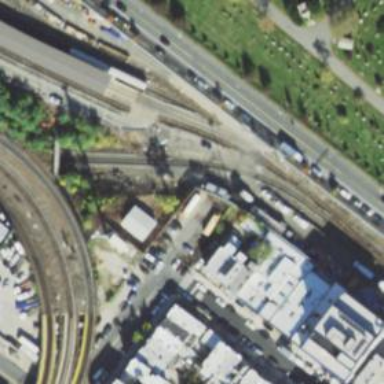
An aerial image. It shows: Railway service station.